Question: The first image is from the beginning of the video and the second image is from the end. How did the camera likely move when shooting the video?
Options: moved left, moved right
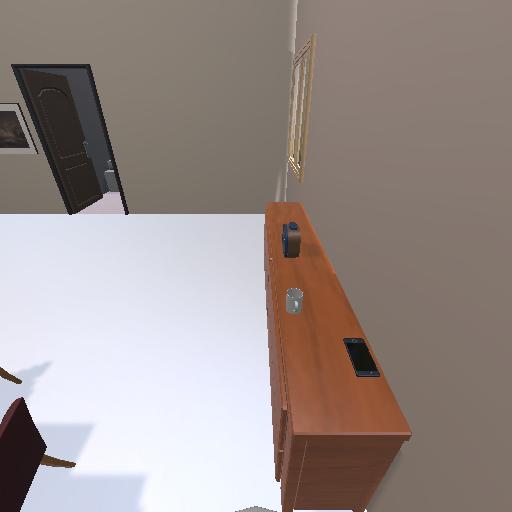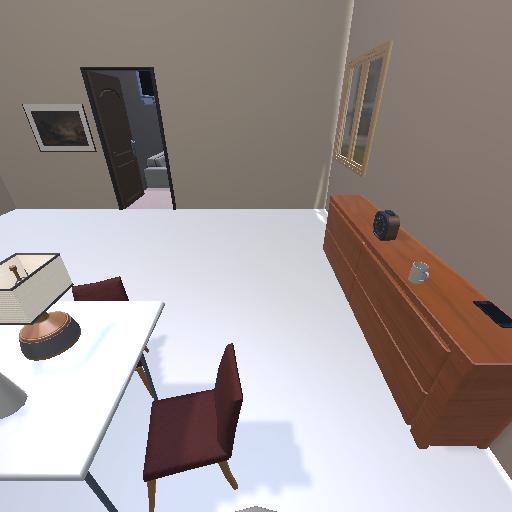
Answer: moved left